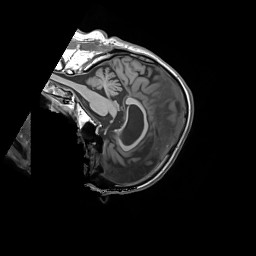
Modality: T1w
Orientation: sagittal
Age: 66
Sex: male
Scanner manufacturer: siemens
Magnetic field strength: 3 T
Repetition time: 1.55 s
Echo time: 0.00234 s